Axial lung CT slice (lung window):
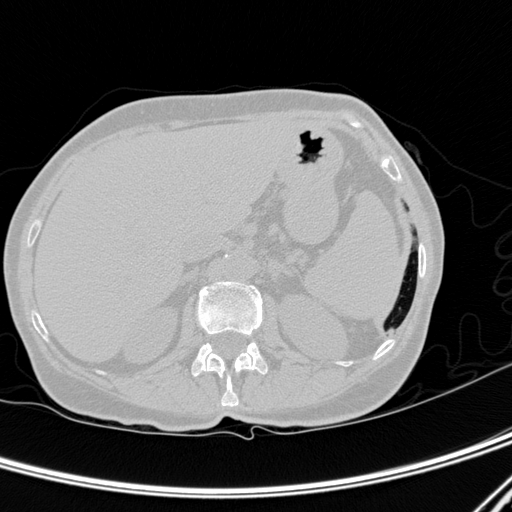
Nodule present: no